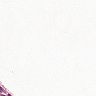
Metastatic tissue present: no